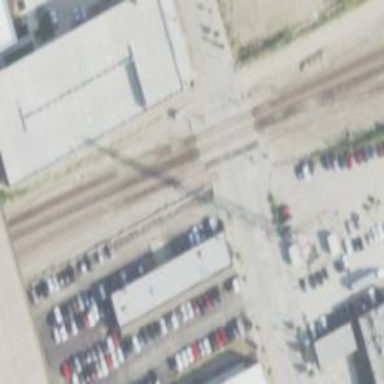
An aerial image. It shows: Crossing for the railway.